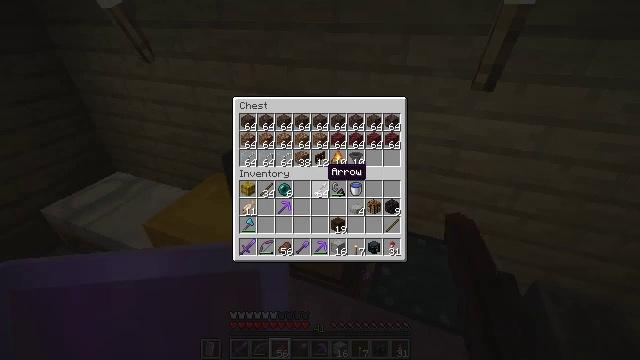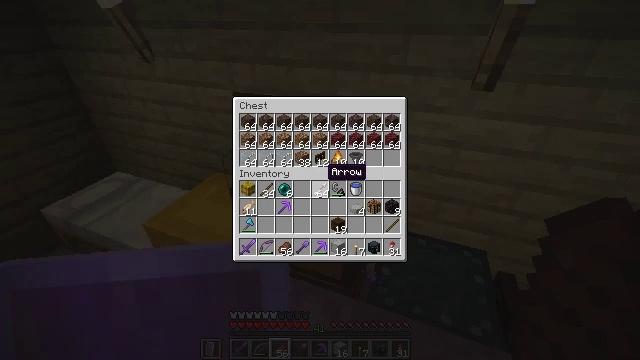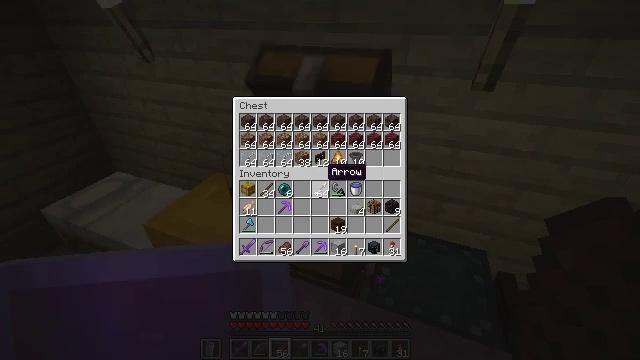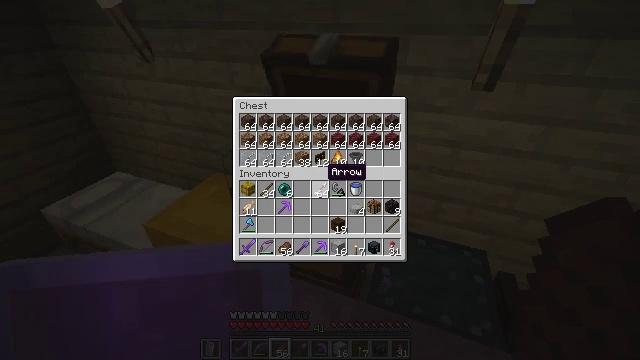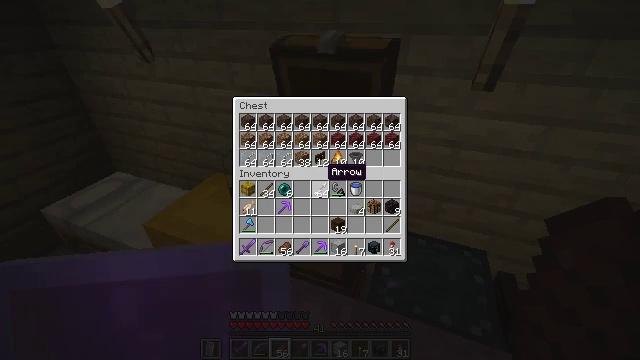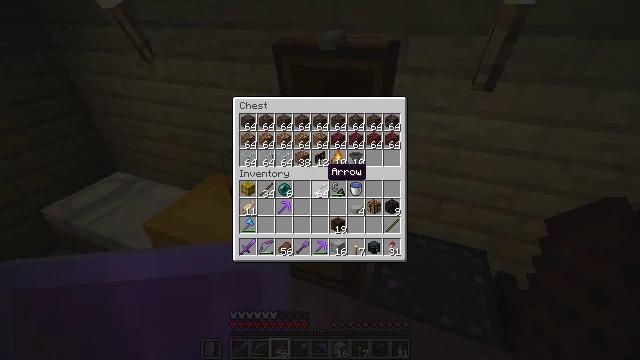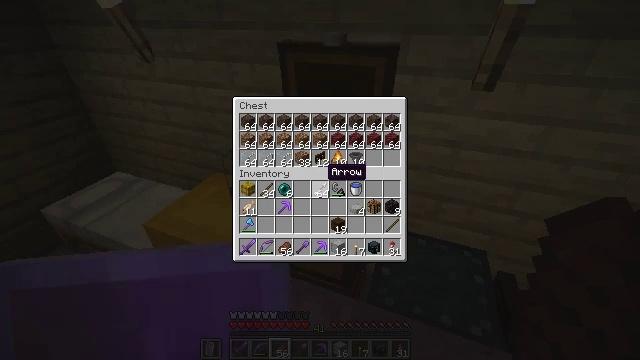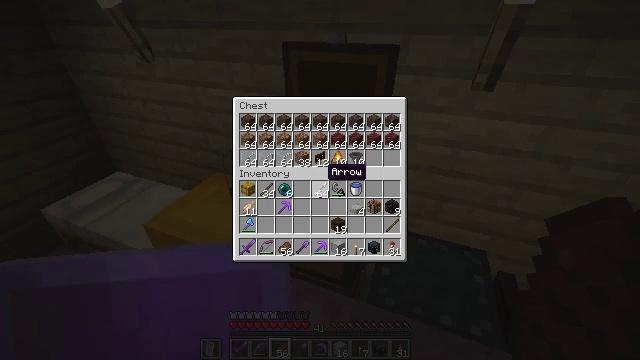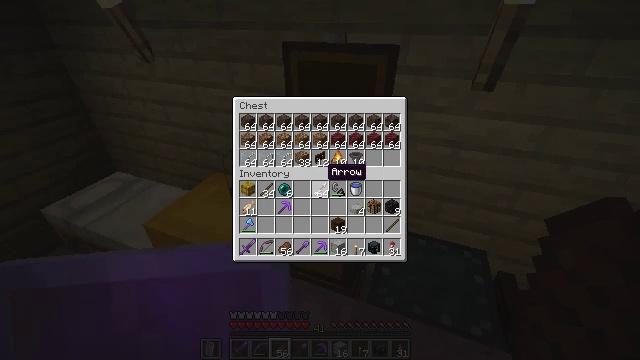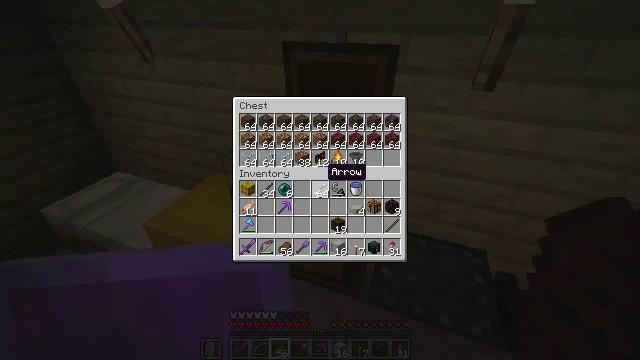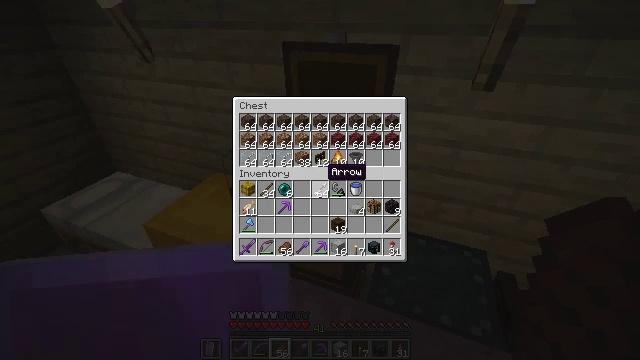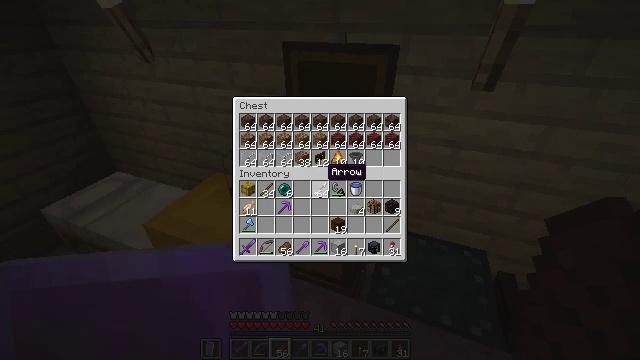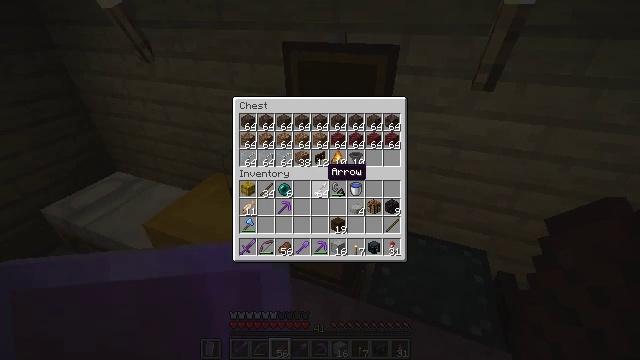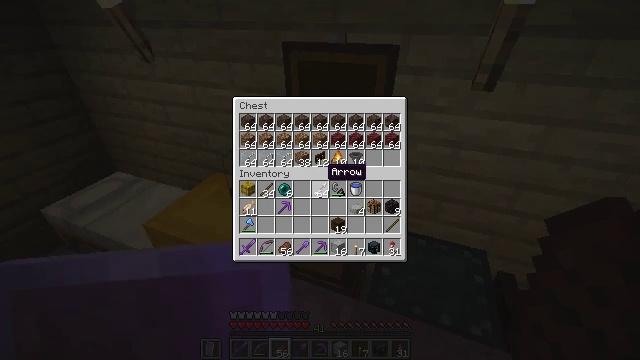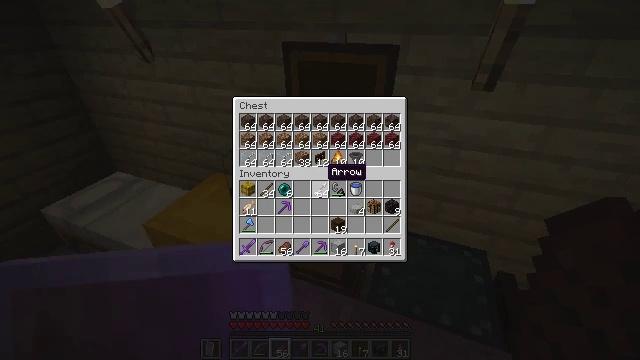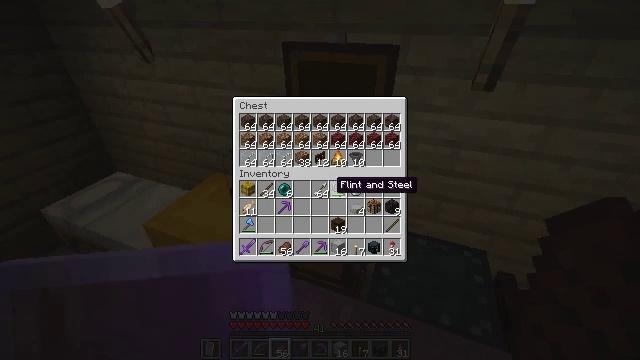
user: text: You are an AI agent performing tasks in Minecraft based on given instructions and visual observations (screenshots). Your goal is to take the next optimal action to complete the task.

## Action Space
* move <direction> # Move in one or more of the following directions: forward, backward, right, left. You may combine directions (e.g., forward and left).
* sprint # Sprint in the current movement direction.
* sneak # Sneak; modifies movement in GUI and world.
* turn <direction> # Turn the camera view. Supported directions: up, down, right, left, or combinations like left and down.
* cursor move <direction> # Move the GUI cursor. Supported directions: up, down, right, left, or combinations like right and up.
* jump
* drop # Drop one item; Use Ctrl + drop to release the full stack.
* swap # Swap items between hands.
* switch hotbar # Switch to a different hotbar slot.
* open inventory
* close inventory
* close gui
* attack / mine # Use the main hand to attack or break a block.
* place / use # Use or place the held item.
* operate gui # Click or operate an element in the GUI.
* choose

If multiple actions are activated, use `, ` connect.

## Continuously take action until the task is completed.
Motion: motion action
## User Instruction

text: Craft some scaffolding.
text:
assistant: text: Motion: no_op
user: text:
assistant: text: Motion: no_op
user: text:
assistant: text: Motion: no_op
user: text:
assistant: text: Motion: no_op
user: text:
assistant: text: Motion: no_op
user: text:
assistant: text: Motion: no_op
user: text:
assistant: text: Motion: no_op
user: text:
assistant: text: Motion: no_op
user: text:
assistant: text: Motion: no_op
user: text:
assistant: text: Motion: no_op
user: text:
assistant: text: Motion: no_op
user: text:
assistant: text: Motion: no_op
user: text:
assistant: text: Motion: no_op
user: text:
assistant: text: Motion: no_op
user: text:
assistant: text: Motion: turn right and down
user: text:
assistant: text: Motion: turn right and down
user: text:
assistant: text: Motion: turn down
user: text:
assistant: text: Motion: no_op
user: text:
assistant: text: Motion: no_op
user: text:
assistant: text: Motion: no_op
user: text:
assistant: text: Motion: no_op
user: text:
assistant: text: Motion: no_op
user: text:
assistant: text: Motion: no_op
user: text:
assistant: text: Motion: no_op
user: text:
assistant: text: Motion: sneak
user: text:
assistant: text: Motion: sneak
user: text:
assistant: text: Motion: sneak
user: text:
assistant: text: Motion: sneak
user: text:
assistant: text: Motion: sneak
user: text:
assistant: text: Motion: sneak